Question: I'm working in svg and using Raphael js to create dynamic objects inside the svg. Now I was wondering if I can drag and drop some predefined shapes from a html listing to the svg.
For details:
I have some predefined shapes that are stored in a database table which are listed in the side bar. Each shape has its own json string which i have done using the Raphael.JSON (<URL>.
On the other side i have a raphael generated svg.
Now I want to drag each of the predefined shapes to the raphael svg/paper. (I have done the dragging which is very easy using jquery ui drag). After the drop of the list, I want to render the object getting the json string (which I have already done).
But the problem is that I'm not being able to find the exact point of drop over the raphael paper. I'm using panZoom too for zooming and panning. I want the consistency while the paper is zoomed out and in too.
Screen shot :

The dragged object is an image not svg.
I'd appreciate your help and thanks in advance.
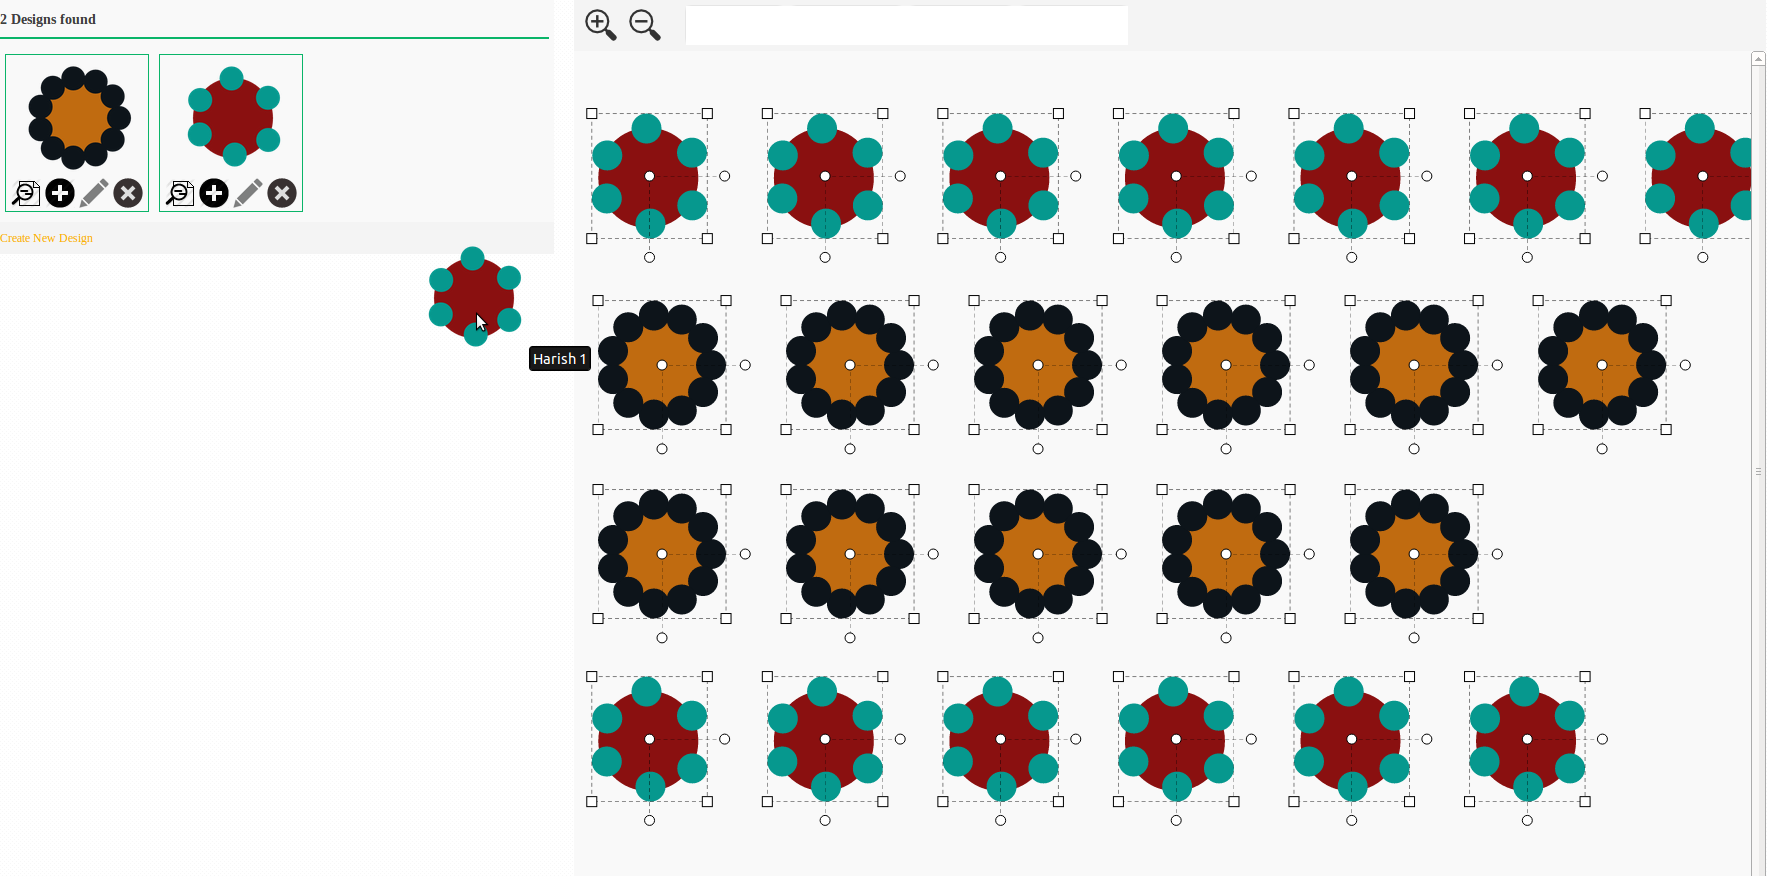
Answer: couple of days later i provided a 'drag drop' functionality to a user, with simple javascript and svg. in which i gave a function which determine exact position of mouse pointer regardless of panning or zooming. have a look at it and see if its useful for you or not.
(i don't know how it works in rapheal)
'''
var mainsvg = document.getElementsByTagName('svg')[0];
function mouseup(event) {
var svgXY = getSvgCordinates(event);// get current x,y w.r.t to your svg.
}
function getSvgCordinates(event) {
var m = mainsvg.getScreenCTM();
var p = mainsvg.createSVGPoint();
var x, y;
x = event.pageX;
y = event.pageY;
p.x = x;
p.y = y;
p = p.matrixTransform(m.inverse());
x = p.x;
y = p.y;
x = parseFloat(x.toFixed(3));
y = parseFloat(y.toFixed(3));
return {x: x, y: y};
}
'''